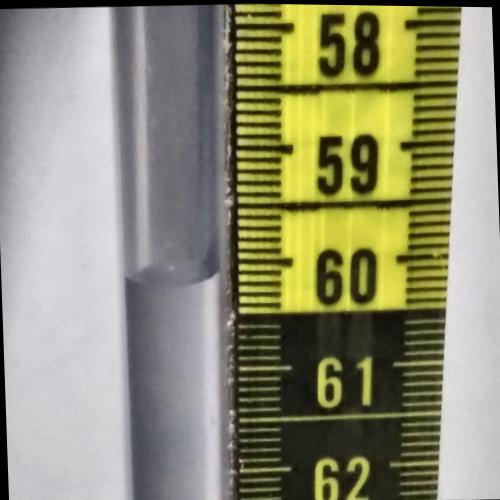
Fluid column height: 60.1 cm